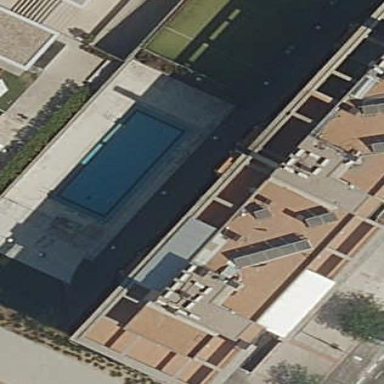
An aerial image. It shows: Swimming pool located in leisure land.